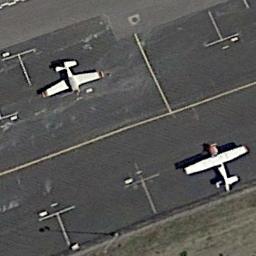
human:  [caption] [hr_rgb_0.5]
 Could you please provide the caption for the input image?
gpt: Two airplanes are parked on the runway .

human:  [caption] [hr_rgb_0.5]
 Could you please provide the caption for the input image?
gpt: Here are two white planes and some yellow landmarks .

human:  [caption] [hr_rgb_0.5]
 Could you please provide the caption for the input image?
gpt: Two airplanes were in the open space .

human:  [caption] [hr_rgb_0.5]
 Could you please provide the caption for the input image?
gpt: Two face-to-face planes parked on the airport with some yellow marks .

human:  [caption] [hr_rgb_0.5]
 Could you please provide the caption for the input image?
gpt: Five planes are in the marked parking lot next to the grass .